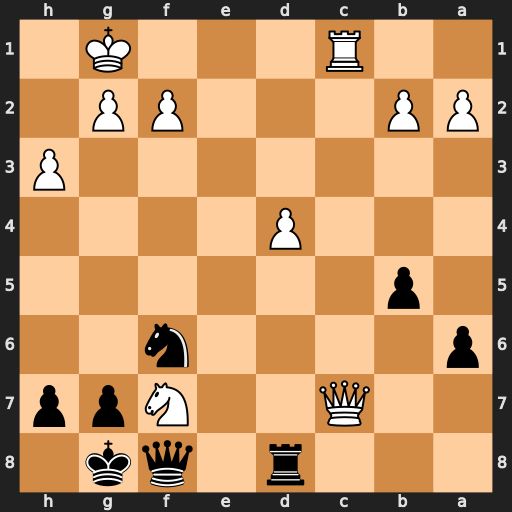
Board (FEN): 3r1qk1/2Q2Npp/p4n2/1p6/3P4/7P/PP3PP1/2R3K1
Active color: b
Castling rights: -
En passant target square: -
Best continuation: Rd7 Nh6+ gxh6